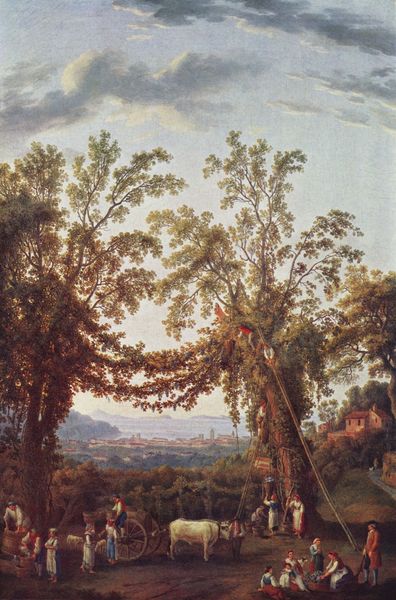
Titel: Weinlese bei Sorrent
Künstler: Jacob Philipp Hackert
Standort: Köln
Institution: Wallraf-Richartz-Museum
Schlagwörter: baum, berg, blau, blätter, dunkel, gruppe, himmel, laub, mann, weiß, wolken, bäume, frauen, grün, landschaft, menschen, mädchen, sitzen, stadt, äste, braun, fenster, frankreich, frau, grau, hintergrund, kleider, licht, männer, schwarz, ausblick, blick, dach, haus, rot, tier, tiere, weg, wolke, fest, gesellschaft, herren, leute, feier, stehen, tragen, herr, öl, ast, ferne, horizont, häuser, hügel, kühe, natur, vieh, brücke, büsche, kirche, sonne, land, familie, wald, arbeit, bauern, genre, karren, kinder, räder, turm, garten, ranken, sitze, ansicht, italien, ernte, feldarbeit, körbe, schürzen, berge, dorf, hecke, kuh, rind, bauernhof, picknick, rast, kutsche, platz, arbeiter, karre, rad, wagen, romantik, leiter, seile, weib, weiber, abendrot, baumkrone, baumkronen, bauer, spiel, rinder, stangen, durchblick, wälder, soldat, leinwand, adeliger, fass, girlanden, villa, himme, landwirtschaft, verblauung, fässer, eimer, gefäße, gespann, ochse, ochsen, ochsengespann, stier, klettern, englisch, ras, fuhrwerk, vorne, ochsenkarren, wolekn, baern, baumarbeiten